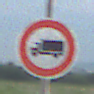
Verkehrszeichen: VerbotFuerKraftfahrzeugeUeberDreiKommaFuenfTonnen
Umgebung: Outdoor, Nature
Tageszeit: SunriseSunset
Wetter: PartlyCloudy
Licht: Natural
Jahreszeit: NotSpecified
Kontrast: LowContrast